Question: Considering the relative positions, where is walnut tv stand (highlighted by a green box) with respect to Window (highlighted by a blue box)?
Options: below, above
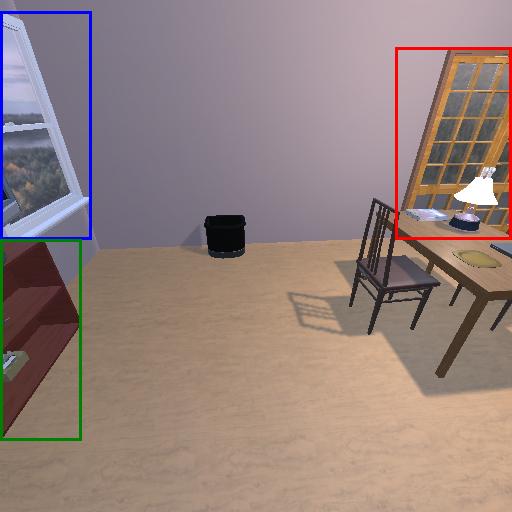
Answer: below